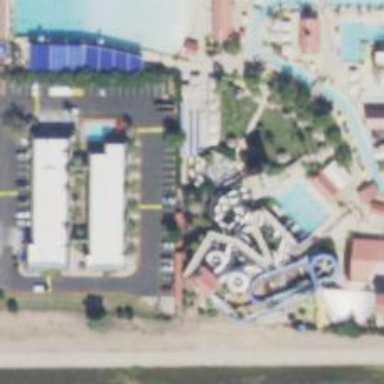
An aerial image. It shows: Water slide attraction.